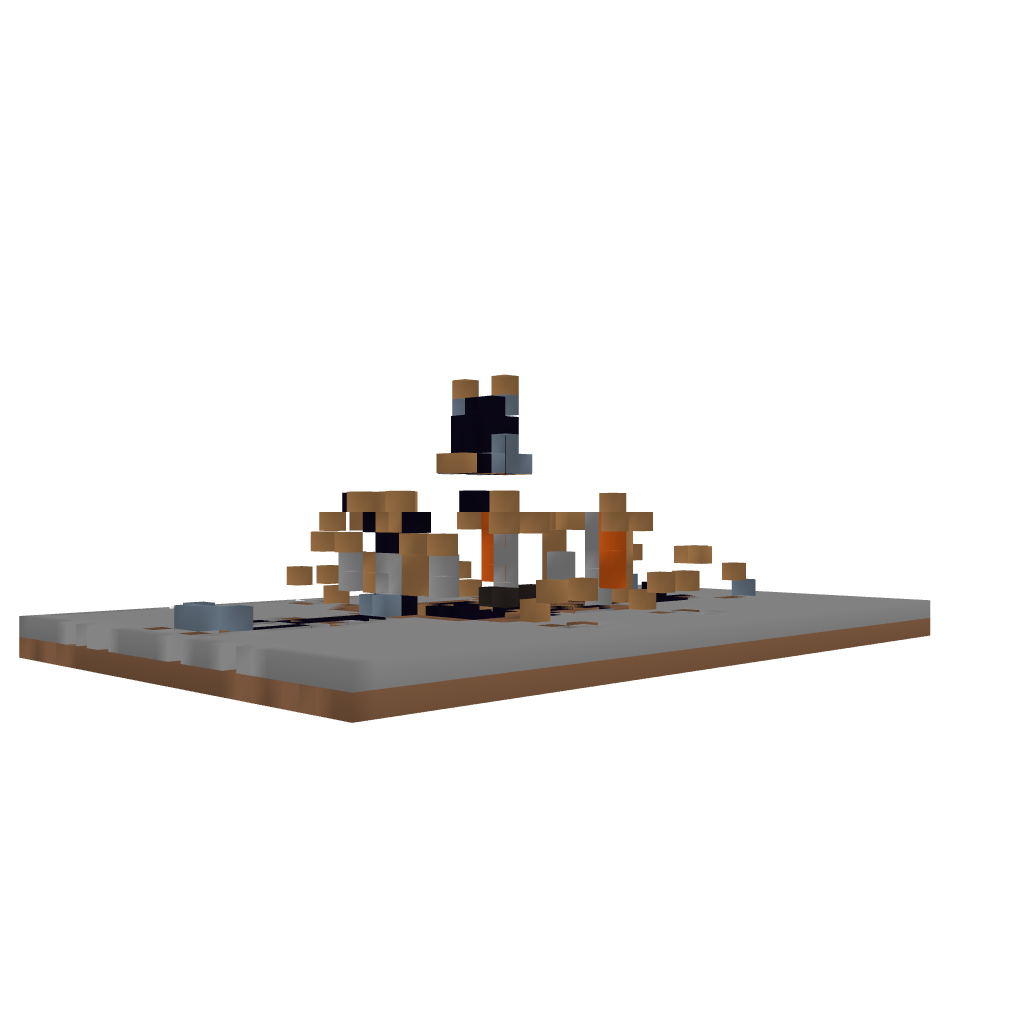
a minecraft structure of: Intricate minecraft house/temple